Question: I have found the following option screen when creating a Stored Procedure in phpMyAdmin.

Now I wonder what everything means.
I know the 'Routine name', 'Type', 'Parameters', 'Definition', 'Definer', 'Security type' and 'Comment' options.
I however do not know what to do with 'Is deterministic' and 'SQL data access'. I have tried to Google it, but couldn't find it. Can someone enlighten me what those values mean?
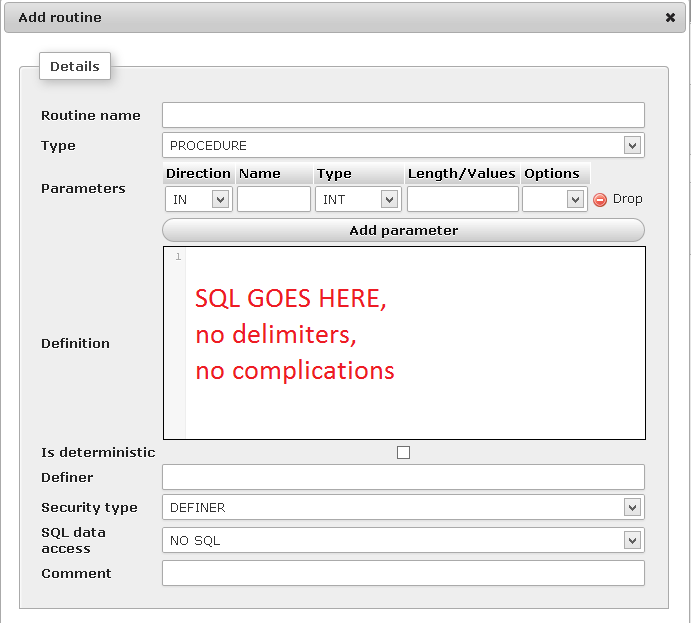
Answer: A procedure or function is considered "deterministic" if it always produces the same result for the same input parameters, and "not deterministic" otherwise. If neither DETERMINISTIC nor NOT DETERMINISTIC is given in the routine definition, the default is NOT DETERMINISTIC.
- CONTAINS SQL indicates that the routine does not contain statements that read or write data. This is the default if none of these characteristics is given explicitly. Examples of such statements are SET @x = 1 or DO RELEASE_LOCK('abc'), which execute but neither read nor write data.- NO SQL indicates that the routine contains no SQL statements.- READS SQL DATA indicates that the routine contains statements that read data (for example, SELECT), but not statements that write data.- MODIFIES SQL DATA indicates that the routine contains statements that may write data (for example, INSERT or DELETE).